Field crop: tomato
Growth stage: 2
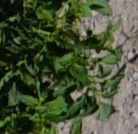
Species: tomato